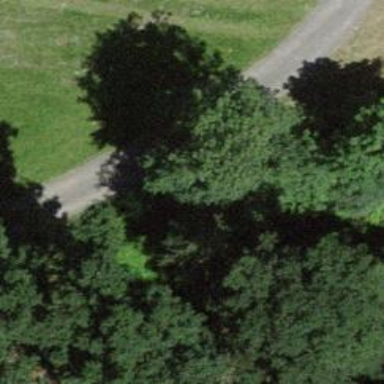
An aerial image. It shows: Well-maintained track road with grade 1 tracktype.